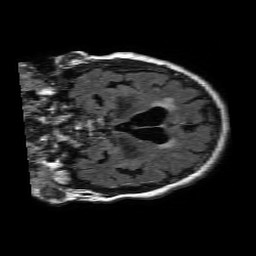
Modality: FLAIR
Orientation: coronal
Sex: female
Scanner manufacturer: philips
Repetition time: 11 s
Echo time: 0.125 s